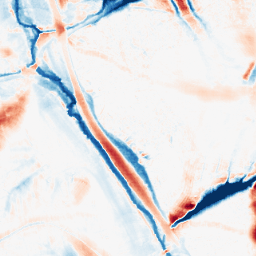
Category: morphological
Decomposition family: morphological_ellipse
Decomposition parameters: operation: average
width: 30
height: 50
Upsampling method: sinc_blackman
Upsampling parameters: scale: 2
kernel_size: 4
Upsampling scale: 2